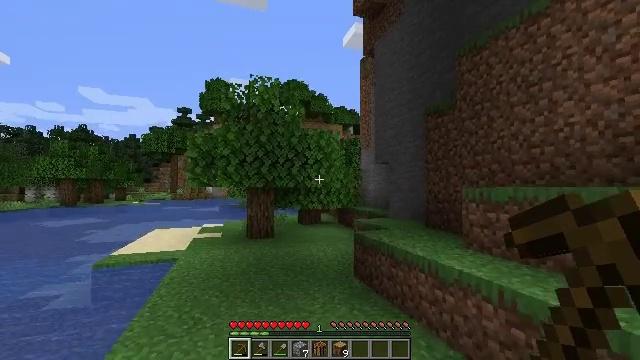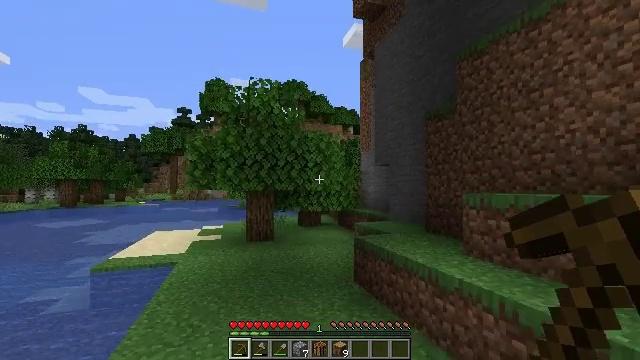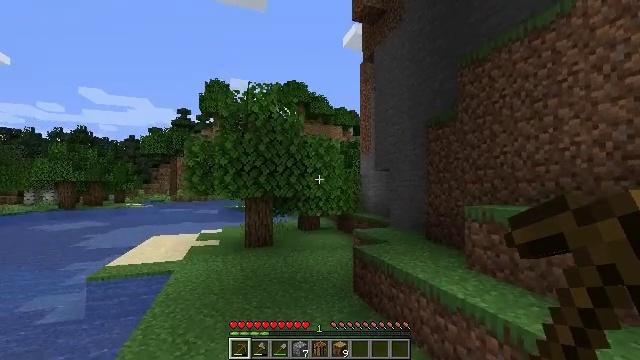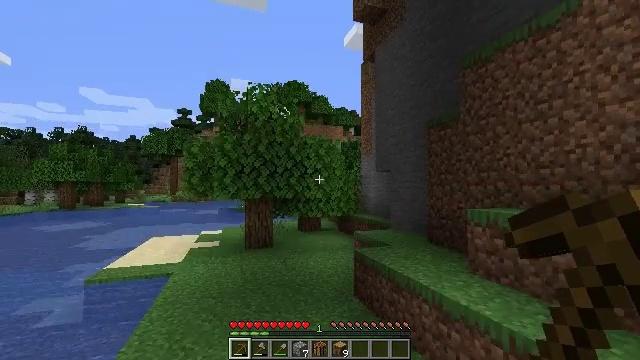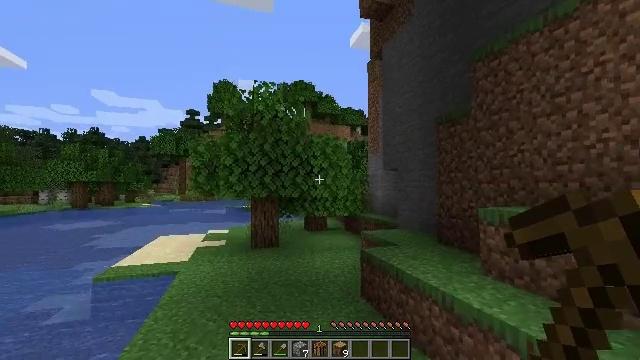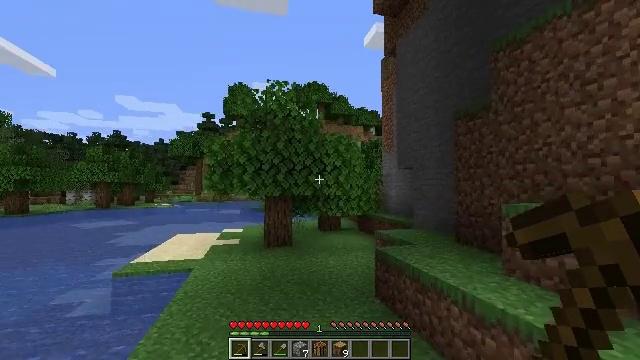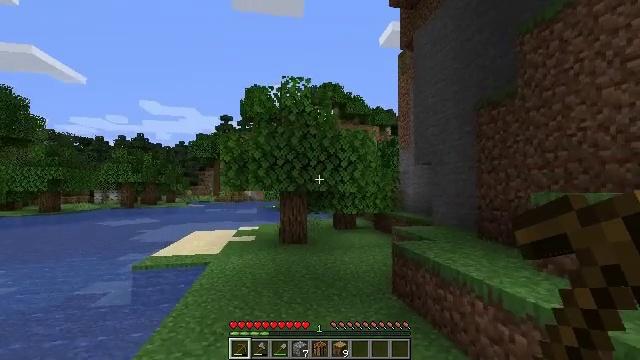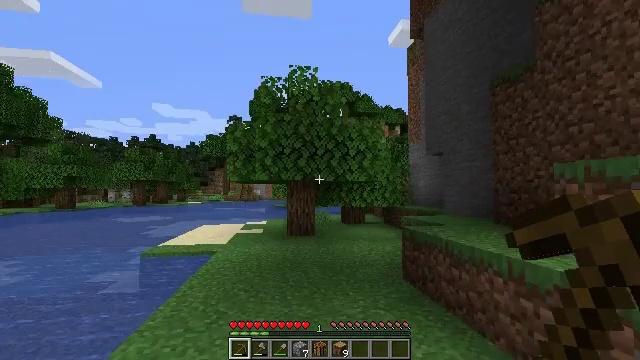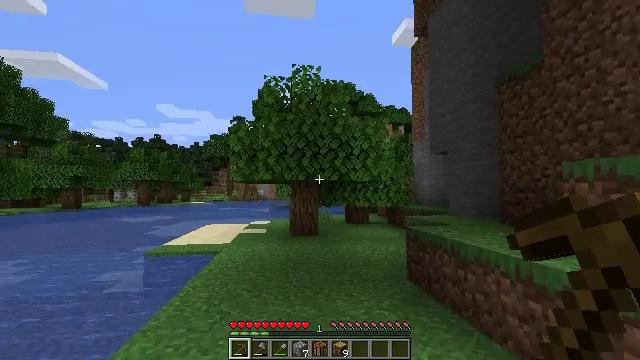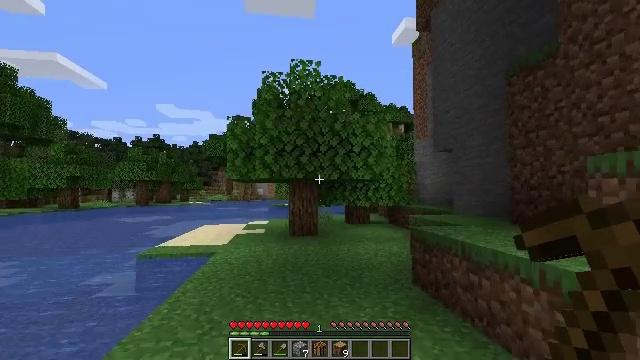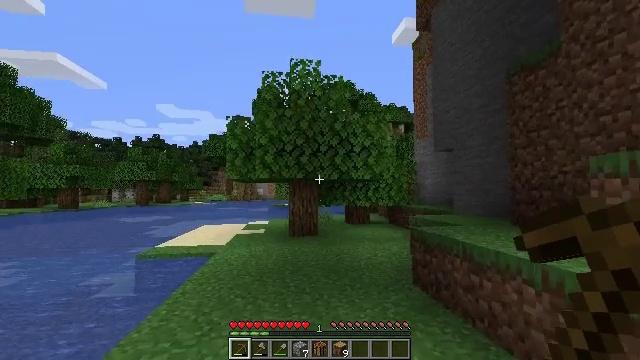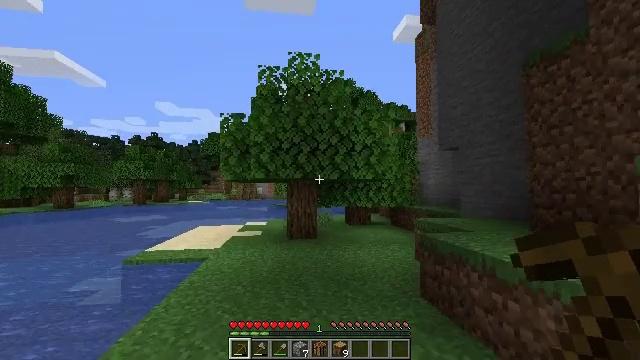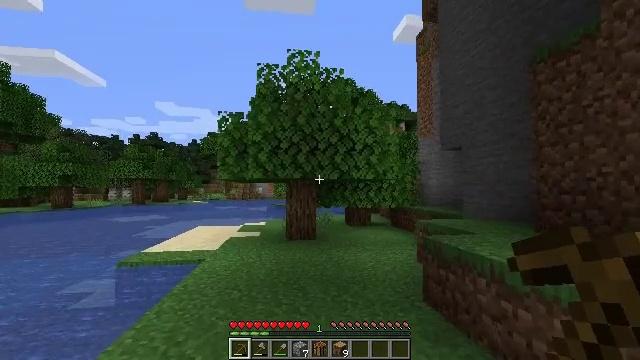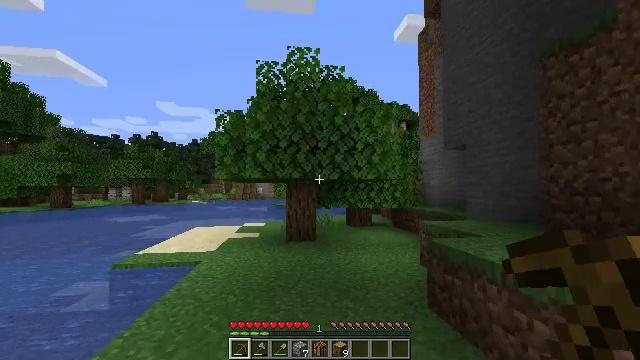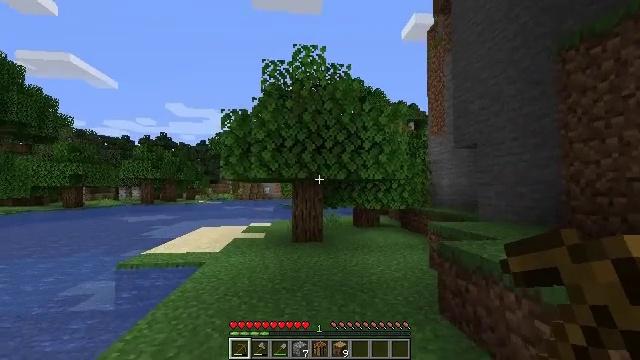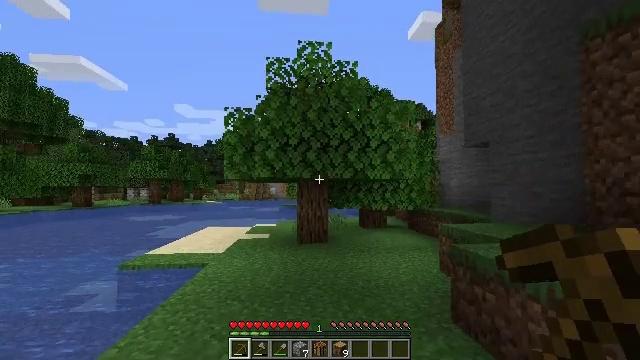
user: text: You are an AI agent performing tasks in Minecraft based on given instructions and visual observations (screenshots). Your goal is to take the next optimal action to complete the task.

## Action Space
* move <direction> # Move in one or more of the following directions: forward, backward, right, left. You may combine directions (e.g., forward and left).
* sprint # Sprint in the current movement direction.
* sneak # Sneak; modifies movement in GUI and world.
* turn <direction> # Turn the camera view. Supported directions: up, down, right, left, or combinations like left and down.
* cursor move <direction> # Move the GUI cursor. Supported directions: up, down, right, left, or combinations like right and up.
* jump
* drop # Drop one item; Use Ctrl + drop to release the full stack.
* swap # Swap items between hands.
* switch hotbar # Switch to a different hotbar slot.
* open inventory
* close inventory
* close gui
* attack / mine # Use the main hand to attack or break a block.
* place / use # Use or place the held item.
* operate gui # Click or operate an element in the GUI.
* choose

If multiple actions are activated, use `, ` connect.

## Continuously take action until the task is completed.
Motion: motion action
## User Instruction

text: Trim the tree by mining oak leaves.
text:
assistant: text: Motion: move forward
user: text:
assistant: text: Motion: move forward, jump
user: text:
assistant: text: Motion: move forward, jump
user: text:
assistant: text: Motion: move forward, turn left, jump
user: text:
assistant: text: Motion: move forward, turn left, jump
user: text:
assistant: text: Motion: move forward, turn left
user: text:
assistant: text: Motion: move forward, turn left
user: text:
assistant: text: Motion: move forward
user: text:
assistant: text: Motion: move forward
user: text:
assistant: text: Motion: move forward
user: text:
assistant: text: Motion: move forward
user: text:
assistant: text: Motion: move forward
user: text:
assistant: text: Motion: move forward
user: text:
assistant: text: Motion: move forward, turn left
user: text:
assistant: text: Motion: move forward, turn left
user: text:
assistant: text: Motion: move forward, turn left
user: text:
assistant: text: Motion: move forward, turn left
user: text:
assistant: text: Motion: move forward, turn left
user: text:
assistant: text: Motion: move forward, turn left
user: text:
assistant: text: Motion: move forward, turn left
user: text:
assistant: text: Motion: move forward, turn left
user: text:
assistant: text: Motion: move forward and move right, turn left
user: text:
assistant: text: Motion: move forward and move right, turn left
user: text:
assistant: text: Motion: move forward and move right, turn left
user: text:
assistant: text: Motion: move forward and move right, turn left
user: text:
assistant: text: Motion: move forward and move right, turn left
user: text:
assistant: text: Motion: move forward and move right
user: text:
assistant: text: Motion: move forward and move right
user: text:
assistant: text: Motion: move forward and move right
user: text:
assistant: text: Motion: move forward and move right